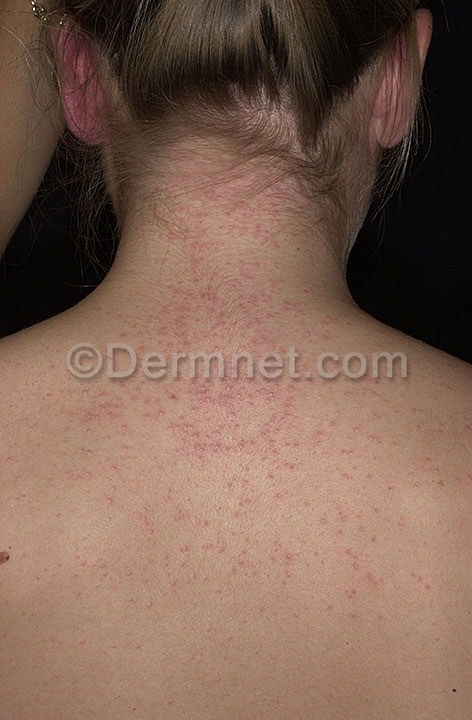
Disease: Exanthems and Drug Eruptions